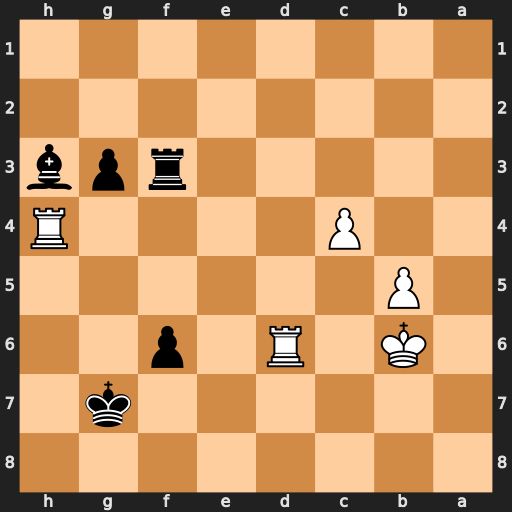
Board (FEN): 8/6k1/1K1R1p2/1P6/2P4R/5rpb/8/8
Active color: b
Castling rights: -
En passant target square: -
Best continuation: g2 Rd1 Rf1